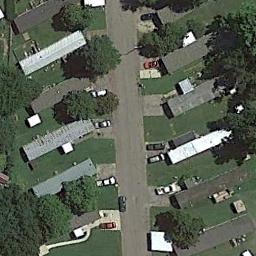
Label: residential